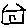
Label: house